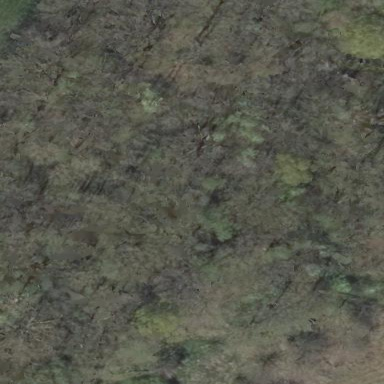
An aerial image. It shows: Forest area.